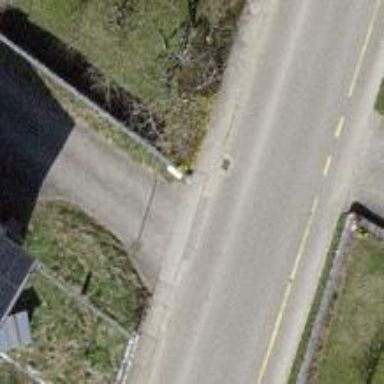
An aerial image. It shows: Sidewalk along the footway.